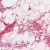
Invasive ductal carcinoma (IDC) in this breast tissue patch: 0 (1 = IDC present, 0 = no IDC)